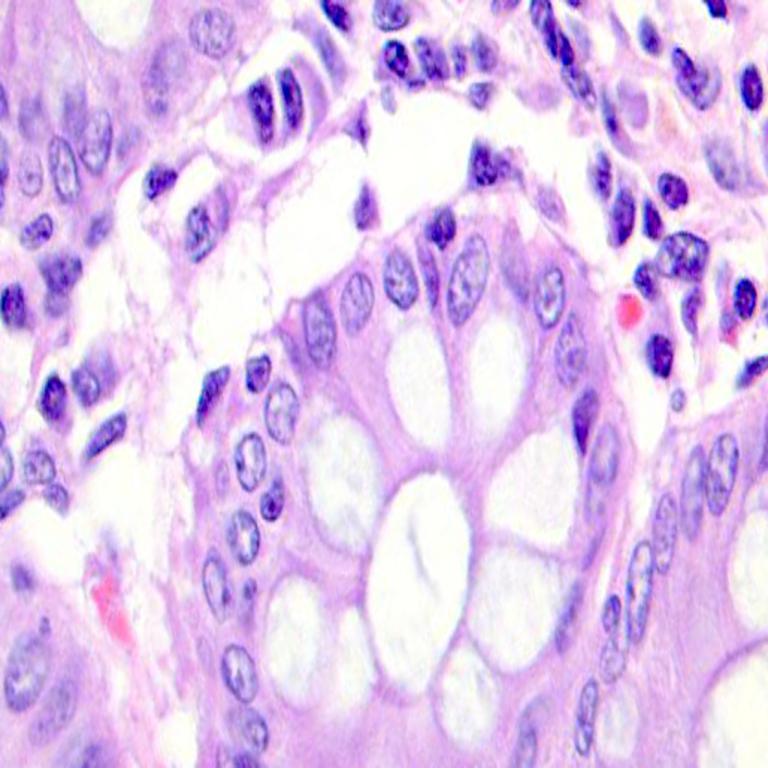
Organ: colon
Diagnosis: benign